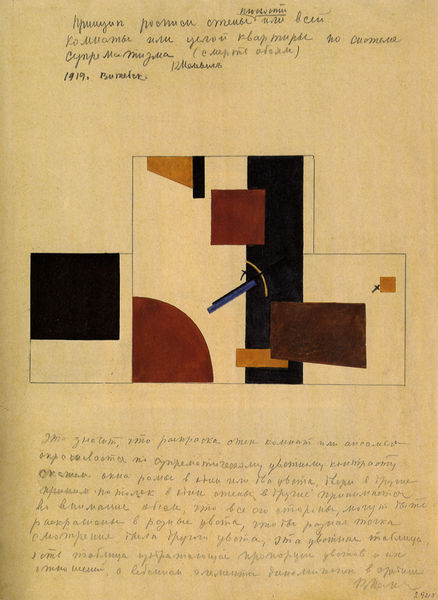
Titel: Prinzip einer Wandbemalung
Künstler: Kasimir Malewitsch
Standort: St. Petersburg
Institution: Russisches Museum
Schlagwörter: blau, gemälde, gelb, kubistisch, braun, orange, schwarz, skizze, zeichnung, rot, architektur, signatur, felder, kreis, schrift, papier, bogen, abstrakt, farben, modern, farbe, formen, grafik, graphik, linien, streifen, rechtecke, kreuz, rechteck, form, text, bleistift, entwurf, stift, viertelkreis, geometrisch, quader, brief, konstruktion, plan, geometrie, quadrat, viereck, klee, handschrift, beschreibung, kandinsky, russisch, leonardo, latein, handschriftlich, dreiteilung, miro, autograph, manuskript, nuch, svhwarz, malewitch, geometrje